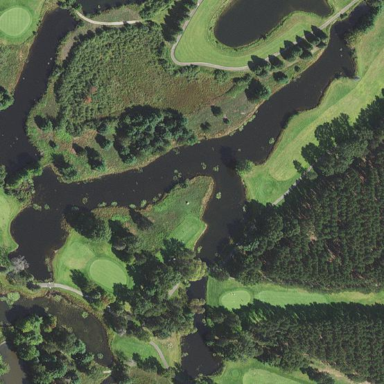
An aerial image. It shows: Picturesque scene of golf course with lateral water hazard.